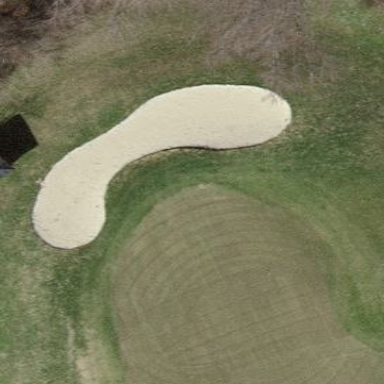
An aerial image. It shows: Golf bunker filled with sandy terrain.